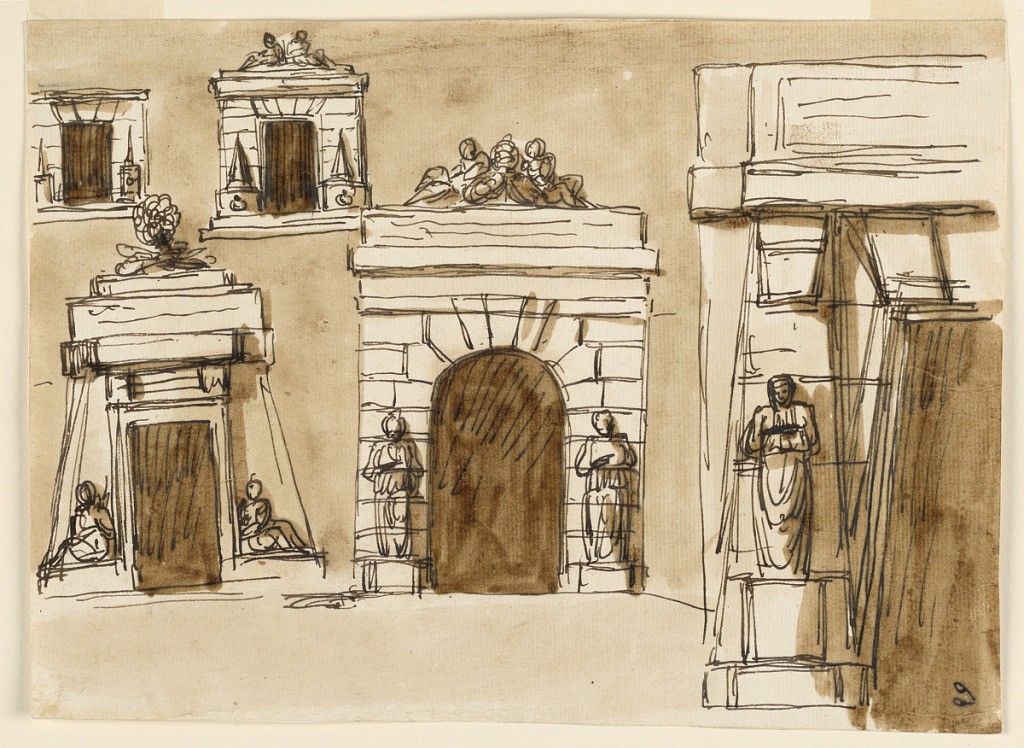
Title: Doors of a prison
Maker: Giuseppe Barberi, Italian, 1746–1809
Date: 1780–1790
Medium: Pen and brown ink, brush and brown wash on off-white laid paper, lined
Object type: Drawing
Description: Top left: a door frame from which cones on pedestals project. A similar design topped by a pair of seated captives. Bottom row: similar to the design in -1705. Top right, topped by a trophy (?). Arched doorway; captives stand laterally. A pair of them crouches on top. The left hand of the elevation pylon-shaped door openings. A captive stands laterally. Inscription tablet on top. Colored background.